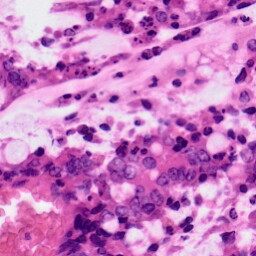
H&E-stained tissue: Colon